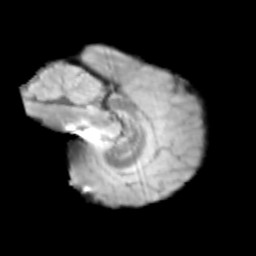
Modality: T2w
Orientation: sagittal
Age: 12
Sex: male
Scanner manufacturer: siemens
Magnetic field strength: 3 T
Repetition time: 3.8 s
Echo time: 0.07 s